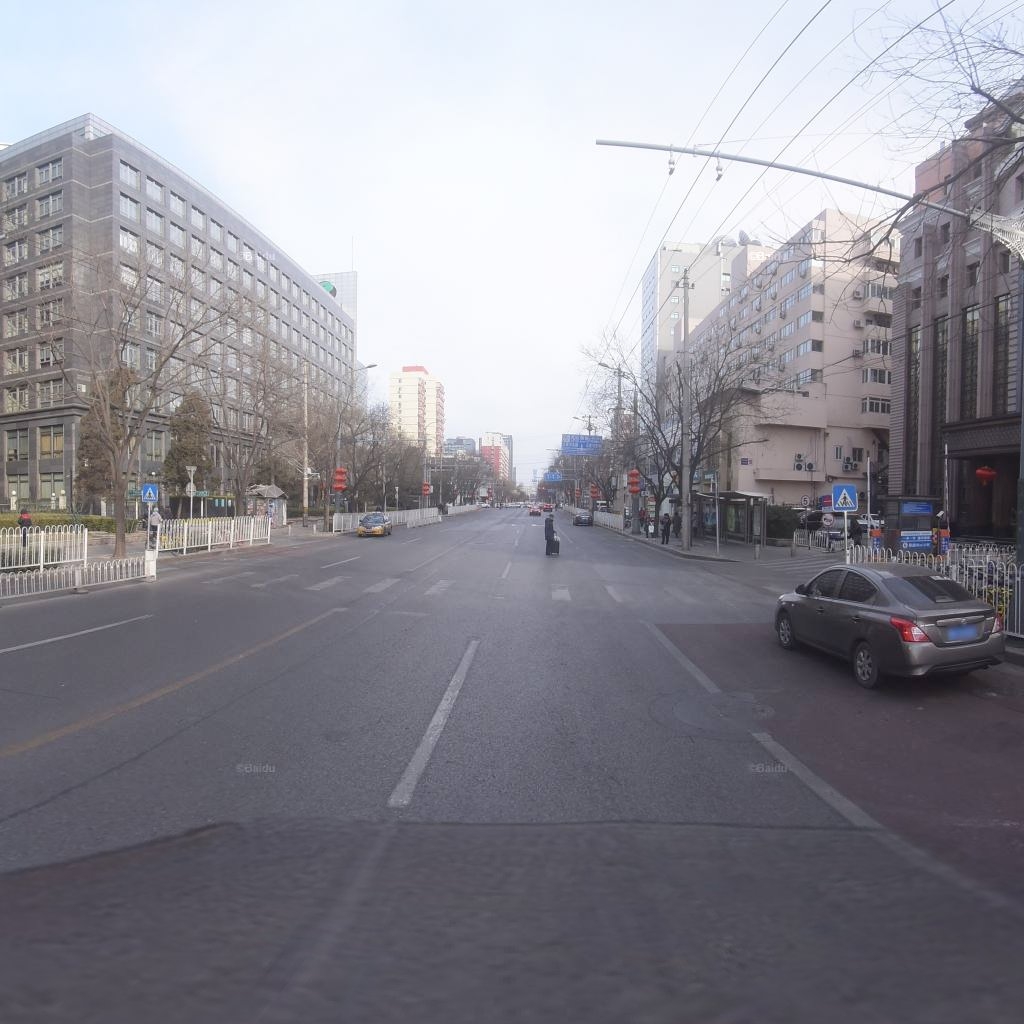
Region: Xicheng
Road damage annotations: transverse patch, longitudinal patch, manhole cover